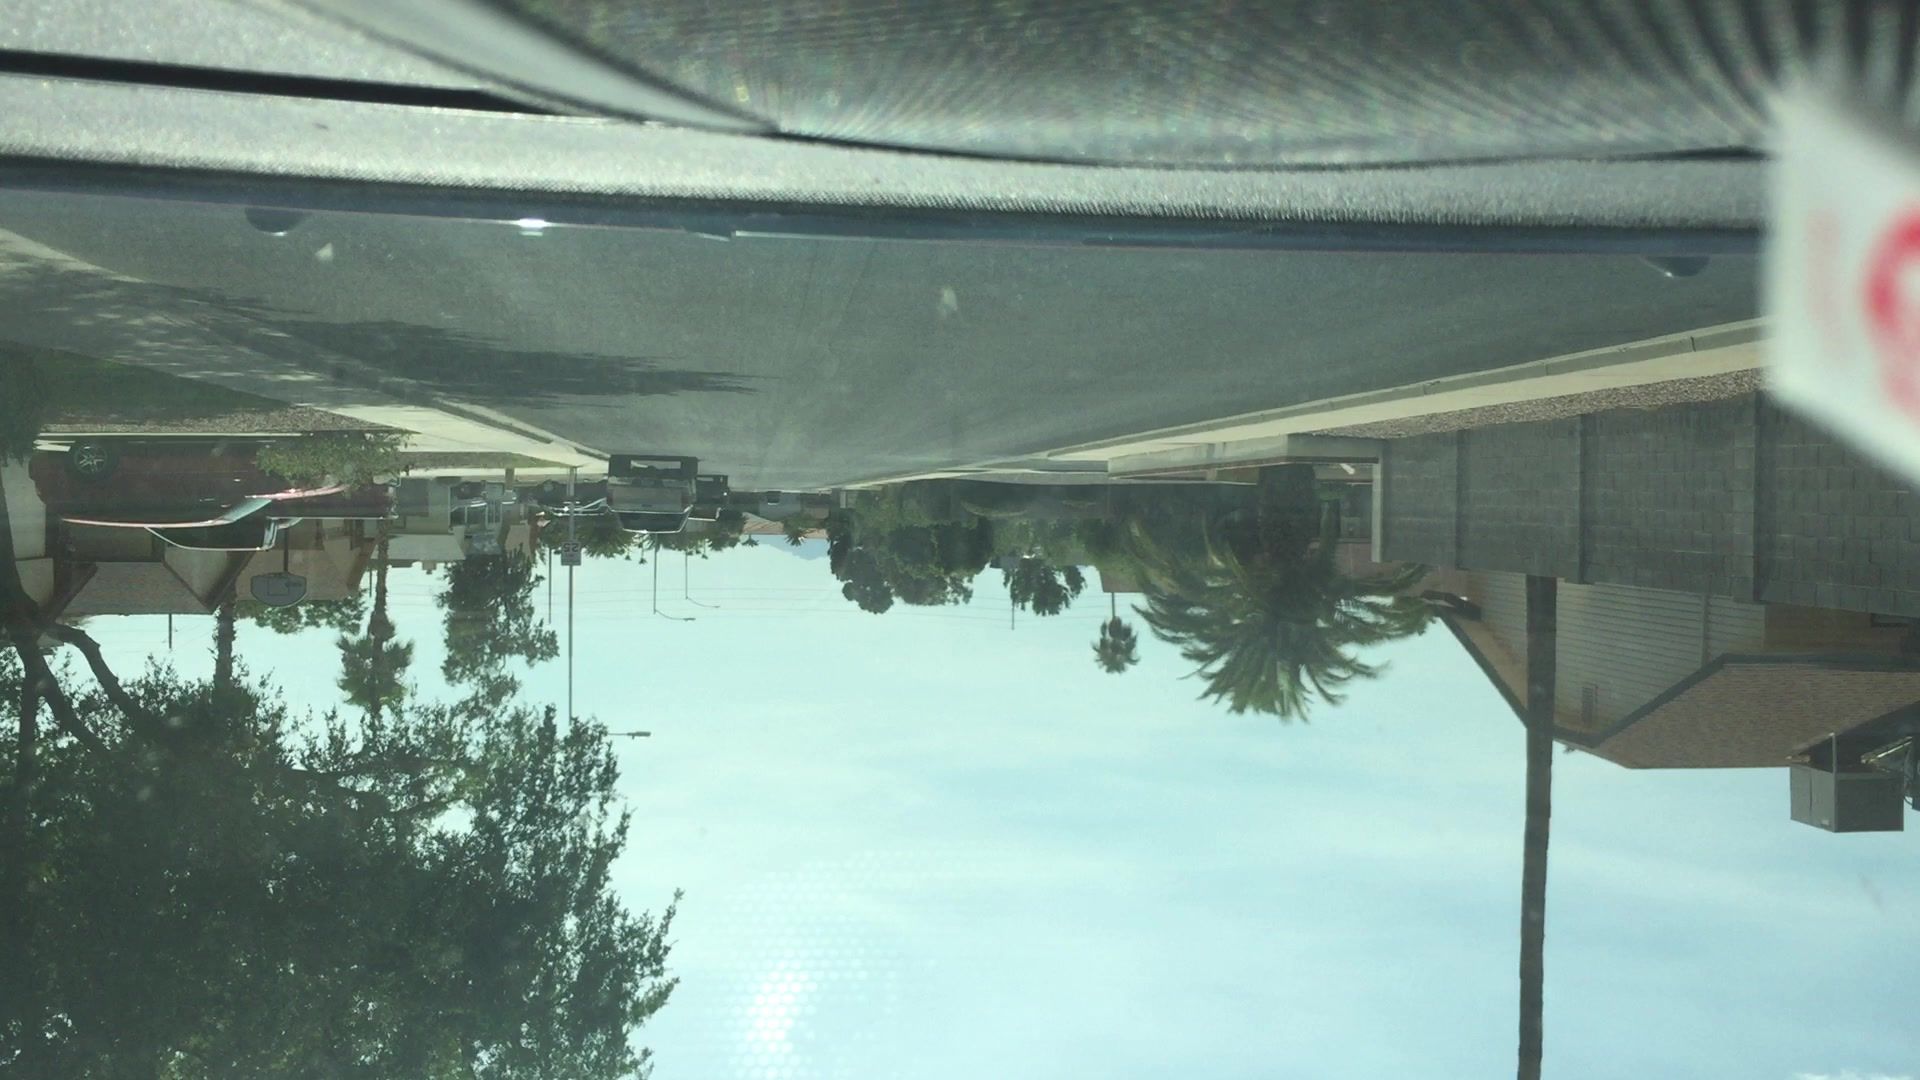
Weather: clear
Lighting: day
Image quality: slightly poor
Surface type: driving surface
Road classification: residential
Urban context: urban centre
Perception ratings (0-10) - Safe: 2.04, Lively: 5.63, Beautiful: 2.32, Boring: 4.92, Depressing: 9.16, Wealthy: 7.04